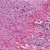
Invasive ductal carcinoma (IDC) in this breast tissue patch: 0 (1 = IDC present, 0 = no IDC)